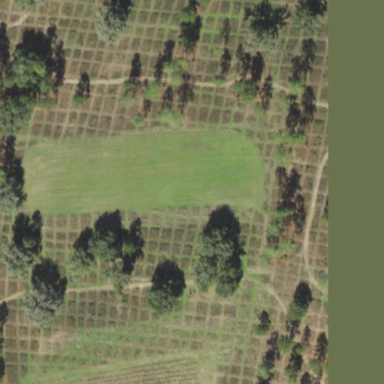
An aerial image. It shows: Orchard.